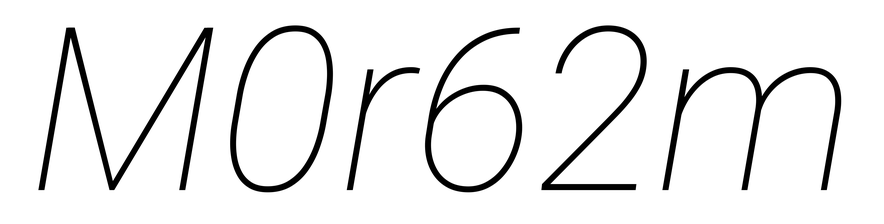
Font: Roboto-Italic_Thin_Italic